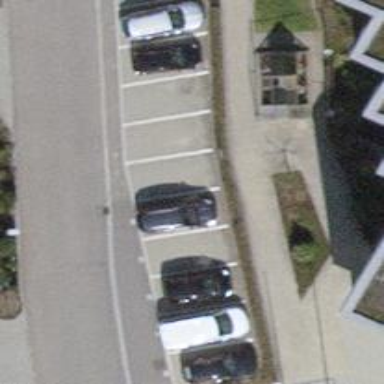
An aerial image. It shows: Parking area with surface.